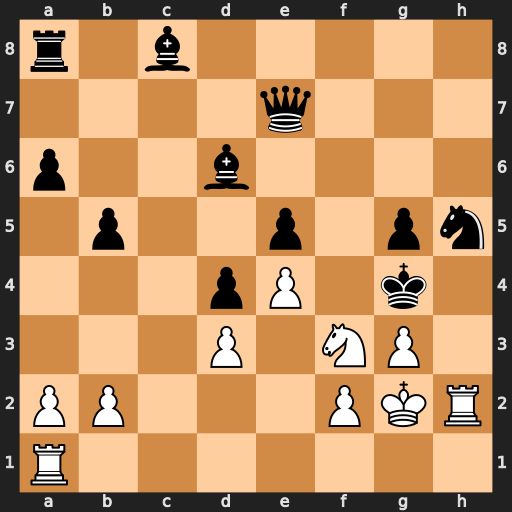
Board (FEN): r1b5/4q3/p2b4/1p2p1pn/3pP1k1/3P1NP1/PP3PKR/R7
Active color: w
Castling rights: -
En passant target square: -
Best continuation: Nxe5+ Qxe5 f3#